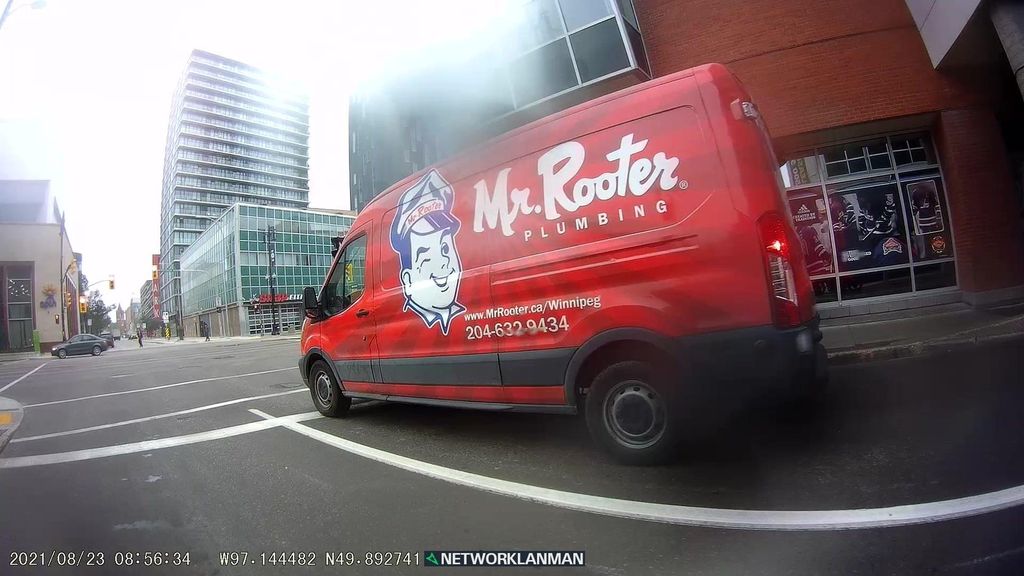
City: winnipeg